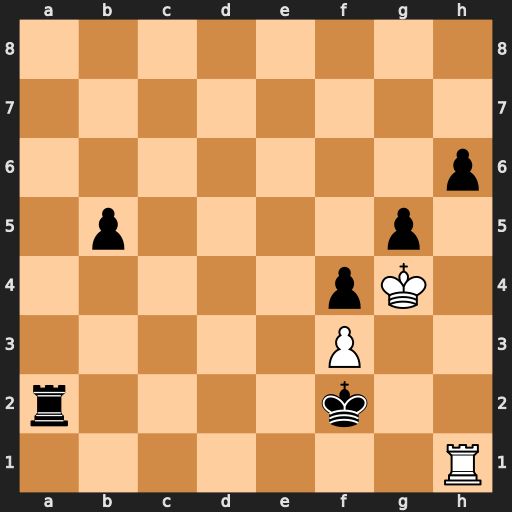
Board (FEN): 8/8/7p/1p4p1/5pK1/5P2/r4k2/7R
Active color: w
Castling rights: -
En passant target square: -
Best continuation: Rh2+ Ke3 Rxa2 h5+ Kxg5